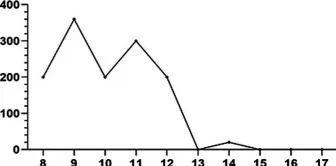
The volume of drainage of ascites and perihepatic fluid. (B) The bile leakage stopped after one week of treatment with negative pressure suction.
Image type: pathology (masson_trichrome)